Interaction volume radius: 10 \u00c5
Interaction volume height: 15 \u00c5
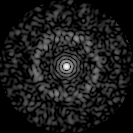
Disorder parameter: 0.8469